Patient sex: M
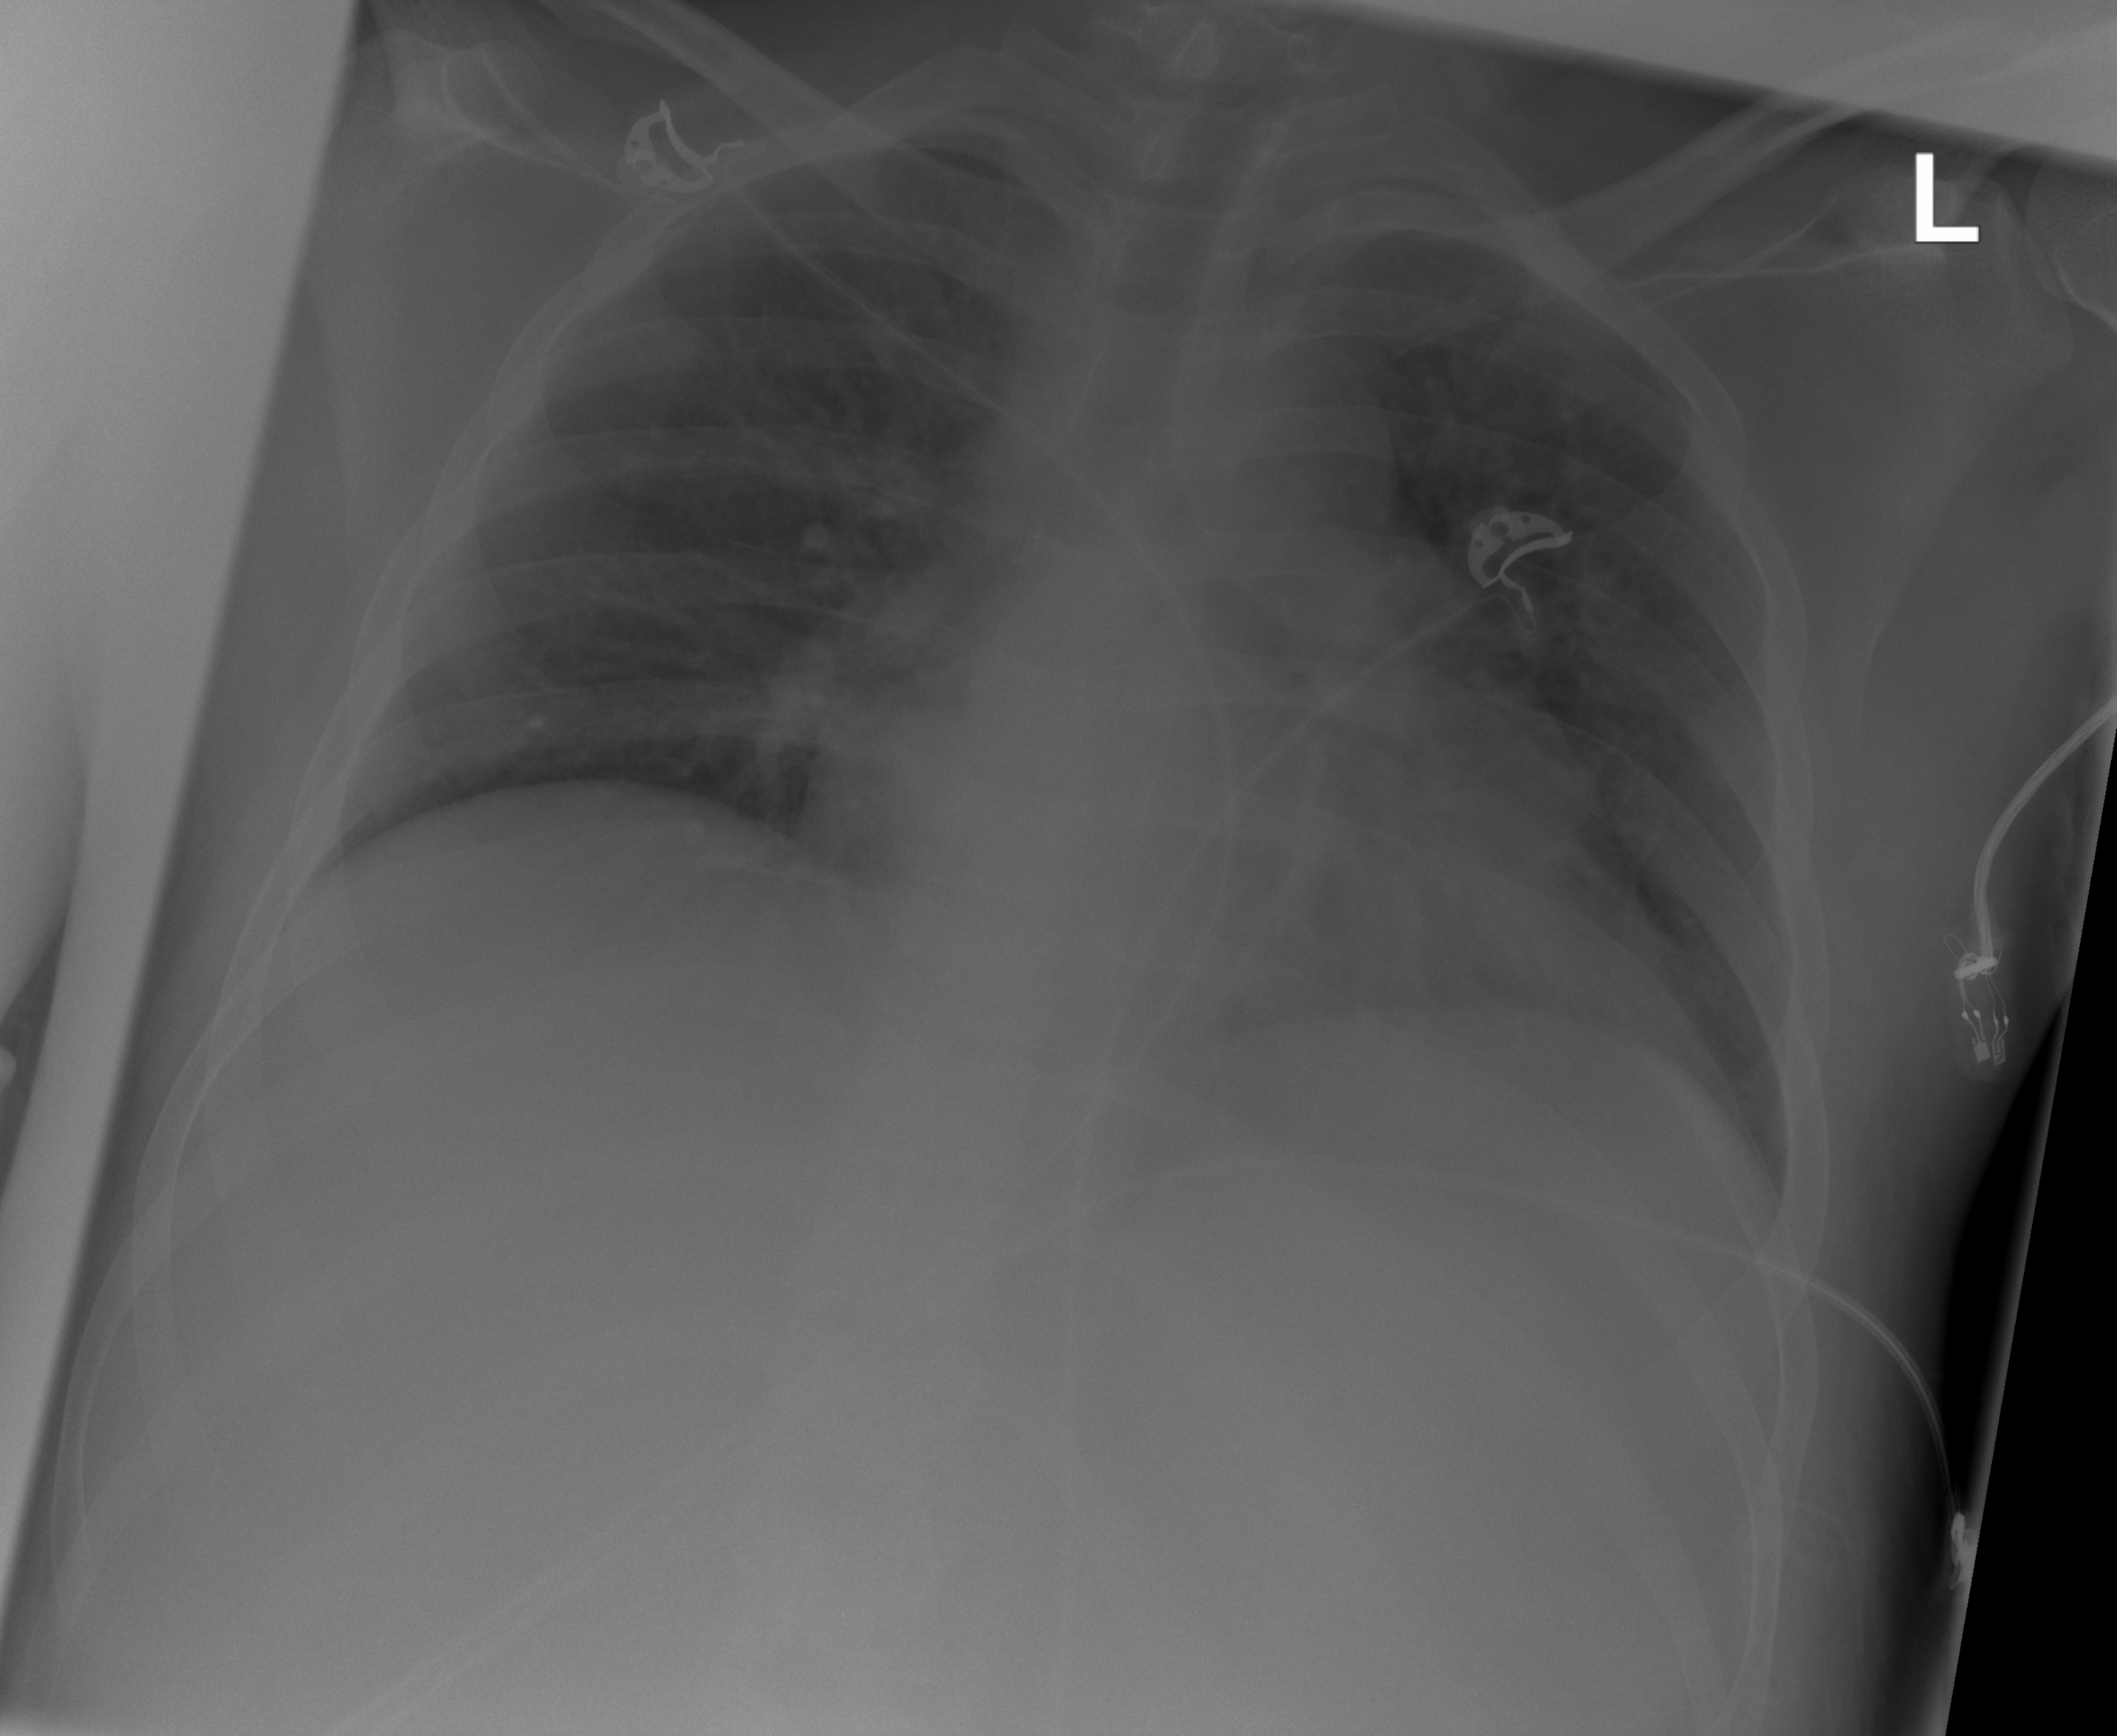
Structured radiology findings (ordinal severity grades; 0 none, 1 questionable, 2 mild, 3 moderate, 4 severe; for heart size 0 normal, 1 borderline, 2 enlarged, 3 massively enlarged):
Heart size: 2
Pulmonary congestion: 2
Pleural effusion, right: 0
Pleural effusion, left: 0
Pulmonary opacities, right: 1
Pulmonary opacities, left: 1
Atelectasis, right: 0
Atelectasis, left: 0